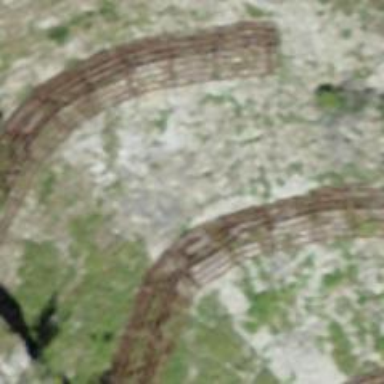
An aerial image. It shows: Snow fence that is man-made.